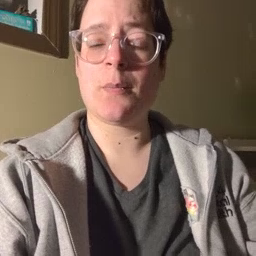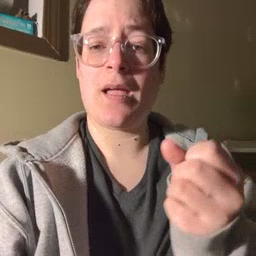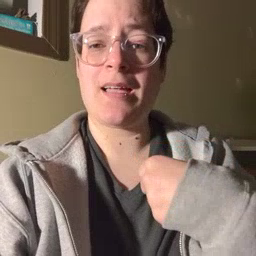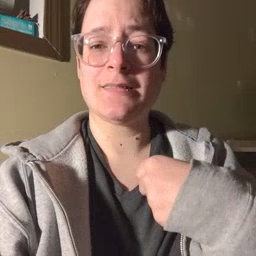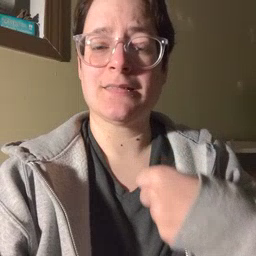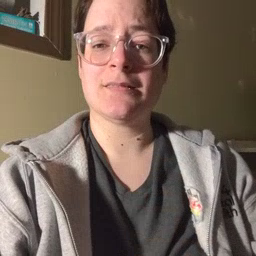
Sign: make